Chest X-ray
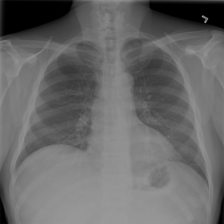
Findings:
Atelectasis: negative
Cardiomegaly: negative
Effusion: negative
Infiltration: negative
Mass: negative
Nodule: negative
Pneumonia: negative
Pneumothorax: negative
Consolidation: negative
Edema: negative
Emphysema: negative
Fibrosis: negative
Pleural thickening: negative
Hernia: negative